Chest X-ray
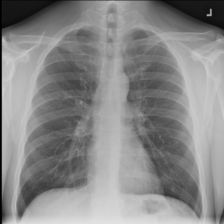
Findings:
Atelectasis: negative
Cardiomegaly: negative
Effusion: negative
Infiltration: negative
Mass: negative
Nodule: negative
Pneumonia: negative
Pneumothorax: negative
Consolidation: negative
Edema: negative
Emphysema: negative
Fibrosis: negative
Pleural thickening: negative
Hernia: negative